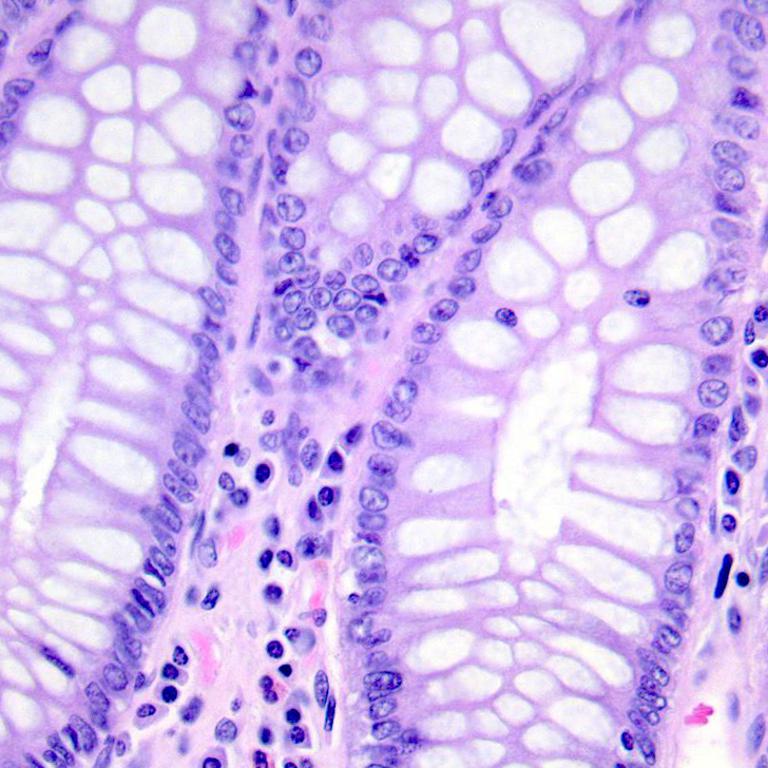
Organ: colon
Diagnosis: benign